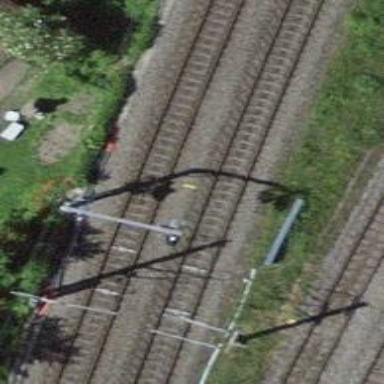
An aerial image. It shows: Railway signal.